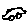
Label: car